Field crop: maize
Growth stage: 2
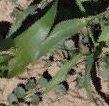
Species: maize